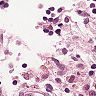
Metastatic tissue present: no